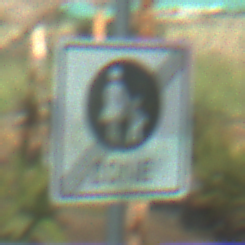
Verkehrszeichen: EndeFussgaengerzone
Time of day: MorningAfternoon
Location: Roofed (Special)
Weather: PartlyCloudy
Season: NotSpecified
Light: Natural